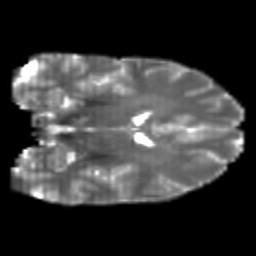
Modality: T2w
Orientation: coronal
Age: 24
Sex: male
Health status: healthy
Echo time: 0.074 s